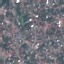
Land use / land cover class: Residential